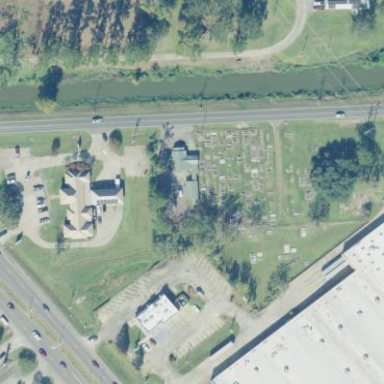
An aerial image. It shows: Graveyard.